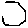
Label: hexagon